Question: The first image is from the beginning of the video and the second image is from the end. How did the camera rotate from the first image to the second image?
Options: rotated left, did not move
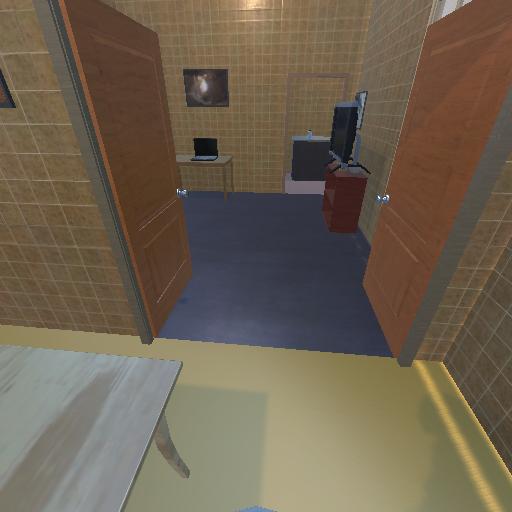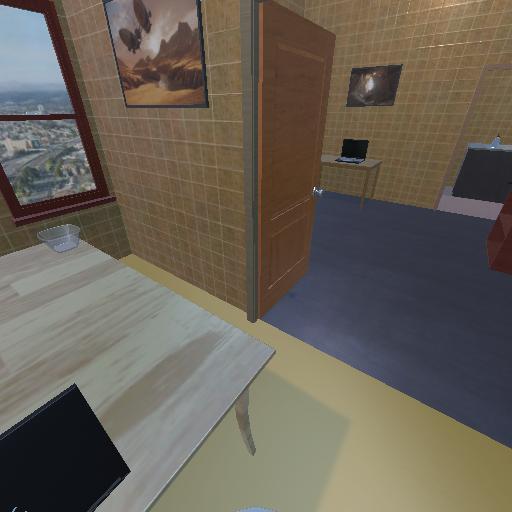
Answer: rotated left